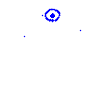
Particle: pion